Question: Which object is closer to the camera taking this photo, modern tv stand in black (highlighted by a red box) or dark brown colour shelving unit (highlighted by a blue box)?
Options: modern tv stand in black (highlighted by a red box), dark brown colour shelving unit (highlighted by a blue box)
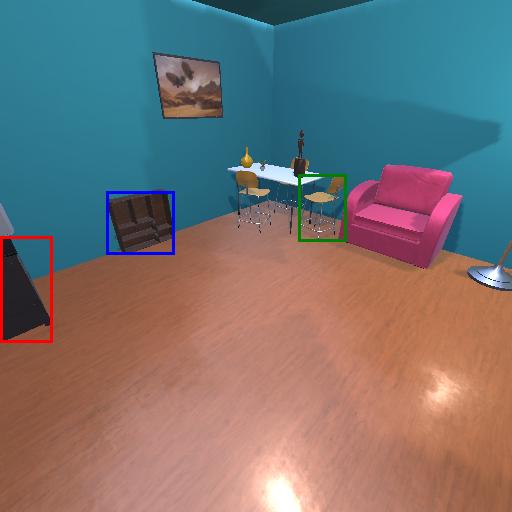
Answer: modern tv stand in black (highlighted by a red box)